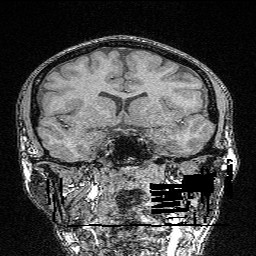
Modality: FLASH
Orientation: sagittal
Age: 23
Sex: male